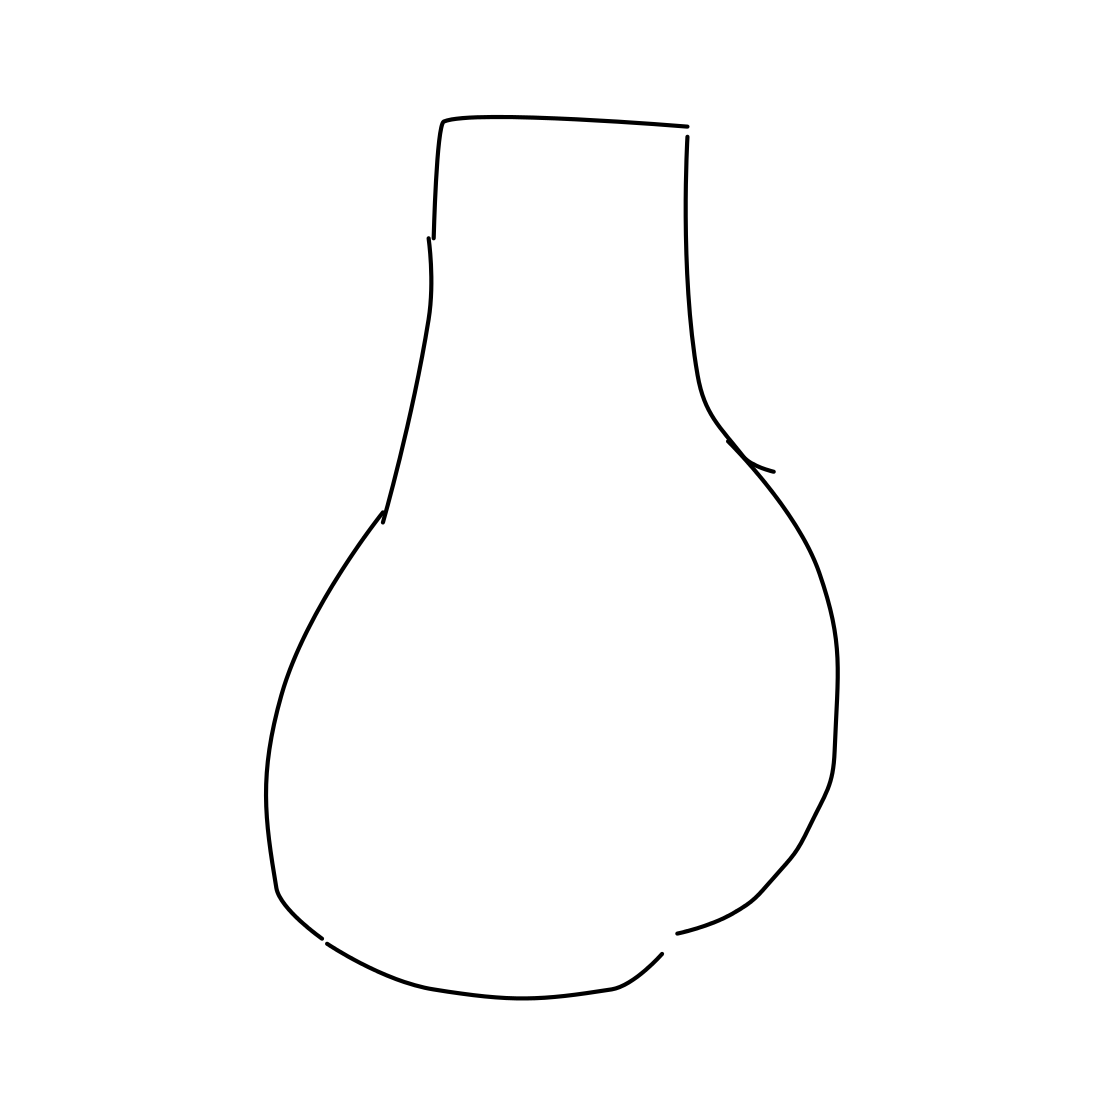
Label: vase